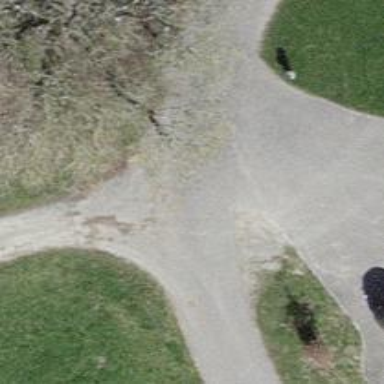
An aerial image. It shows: Residential road.